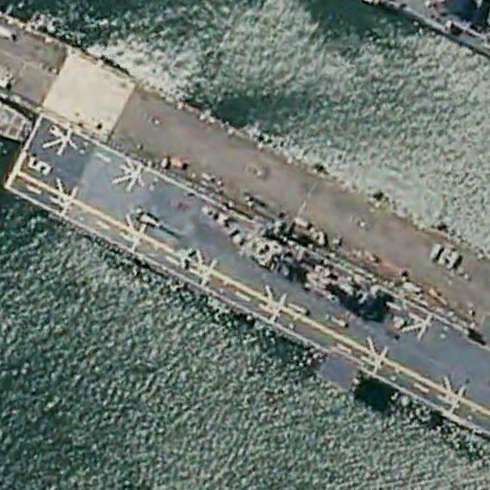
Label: assault